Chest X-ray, AP view. Patient: 64 years old, sex M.
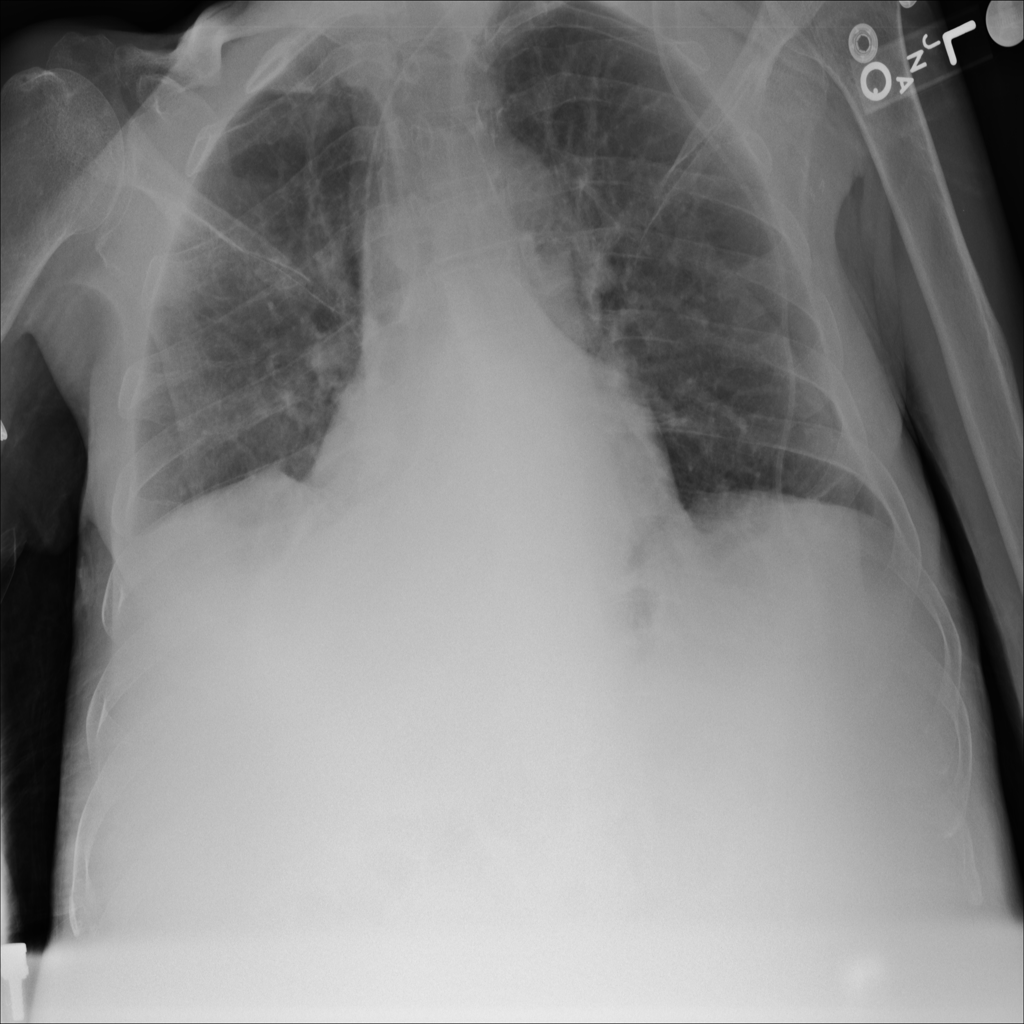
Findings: Infiltration